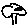
Label: tree